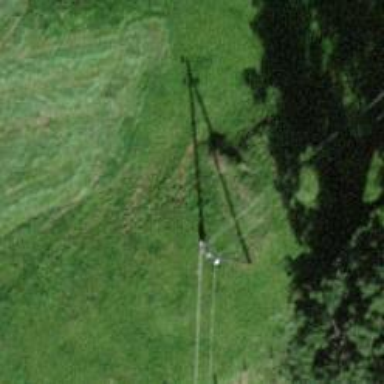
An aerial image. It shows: Power line in the image.